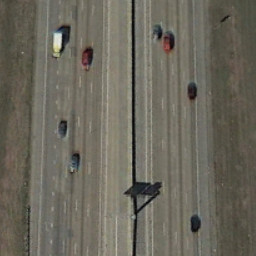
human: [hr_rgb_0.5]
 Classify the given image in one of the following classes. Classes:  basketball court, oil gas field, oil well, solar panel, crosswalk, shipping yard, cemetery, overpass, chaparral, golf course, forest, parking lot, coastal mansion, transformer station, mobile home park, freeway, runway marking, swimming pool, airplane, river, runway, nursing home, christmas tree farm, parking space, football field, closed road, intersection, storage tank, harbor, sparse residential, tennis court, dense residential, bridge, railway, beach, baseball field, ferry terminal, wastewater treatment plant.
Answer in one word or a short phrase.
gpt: freeway